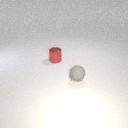
small red metal cylinder to the left of small gray rubber sphere